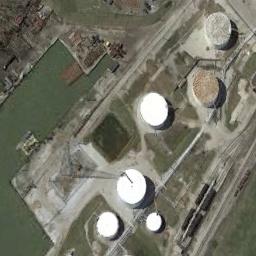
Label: storage_tank